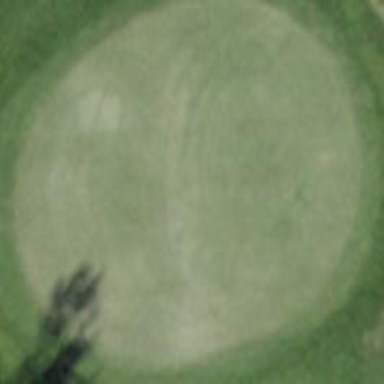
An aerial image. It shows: Green golf area with grass land use.